Current action and preconditions to check: path_clear

Your task: For each precondition in the list above, predict whether it will hold at this action.

Consider the current scene as observed from the mobile robot's camera, and analyze the predicted future states of all dynamic agents (e.g., people, animals, vehicles, or any moving entities) within the NEXT SECOND.

IMPORTANT: Only answer "very likely" if you are absolutely certain—based on strong, clear evidence—that a dynamic agent will violate the precondition in the predicted future state. Do NOT answer "very likely" for unlikely, ambiguous, or low-probability risks.

Ask yourself for each precondition: Is there a high probability, with clear and convincing evidence, that the predicted future states of any dynamic agent will interfere with the predicted future state of the currently executing action within the NEXT SECOND, causing that precondition to fail?

Assess the risk level based on these predictions. Use "likely" or "very likely" if motions create a clear risk of interference.

Use "neutral" or "improbable" if agents are nearby but their predicted paths are clearly diverging or non-conflicting.

Failure Risk Categories: "very improbable", "improbable", "neutral", "likely", "very likely"

Answer Format: Output ONLY the probability_of_failure value from these categories: "very improbable", "improbable", "neutral", "likely", "very likely"

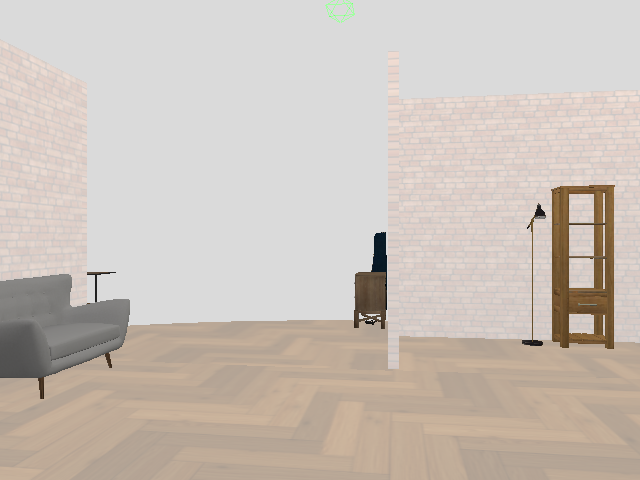

Answer: very improbable